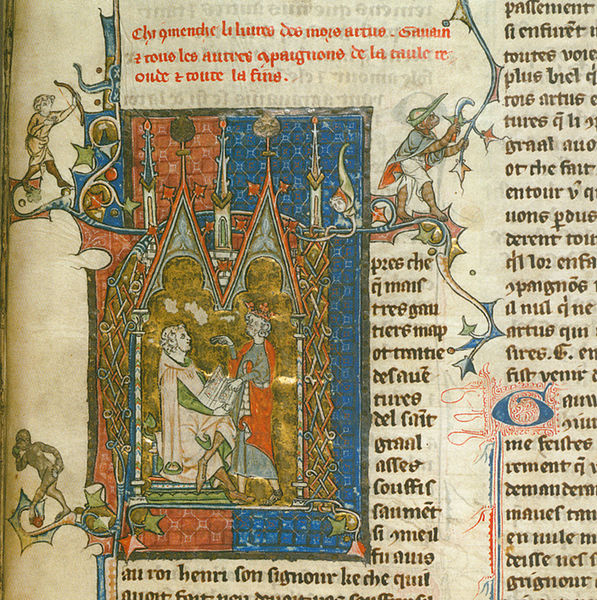
Titel: Lancelot Prosa
Institution: Manchester, John Rylands Library
Schlagwörter: blau, mann, weiß, sitzen, hut, hüte, kopfbedeckungen, zeichnung, rot, schloss, mütze, mützen, bibel, figur, gold, gotik, krone, affe, ranken, kopfbedeckung, schrift, bogen, giebel, figuren, könig, papst, detail, lesen, verzierung, geflecht, buch, türme, seite, illustration, buchseite, gotisch, heiliger, schütze, gezeichnet, flechtwerk, bogenschütze, majuskel, buchkunst, französosch, gorik, randfigutem